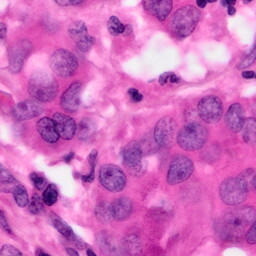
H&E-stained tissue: Pancreatic